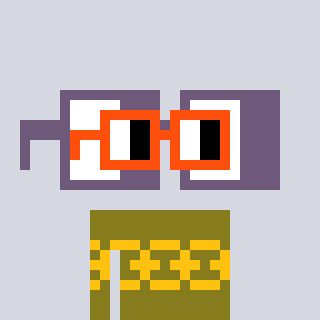
a pixel art character with square orange glasses, a glasses-shaped head and a gunk-colored body on a cool background